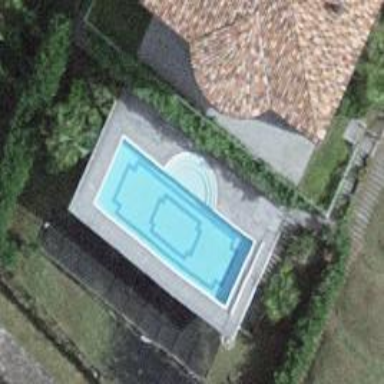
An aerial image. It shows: Swimming pool located in leisure land.